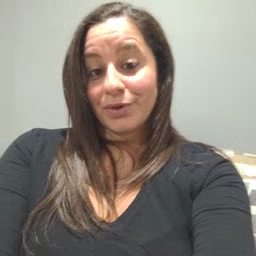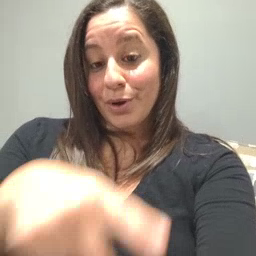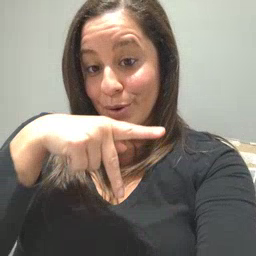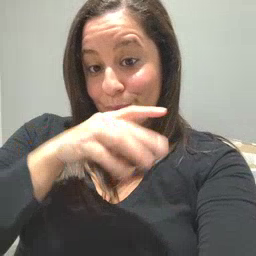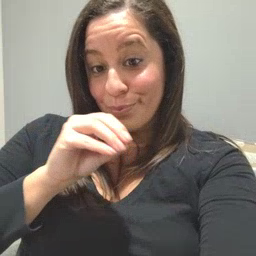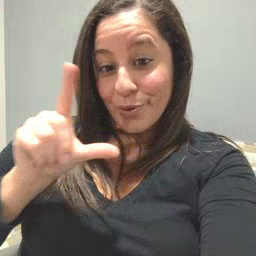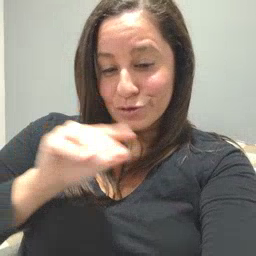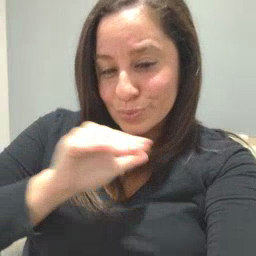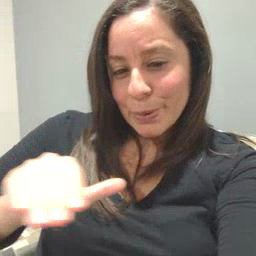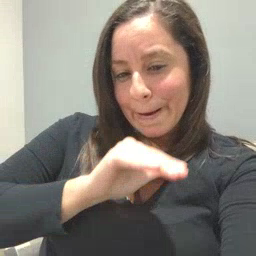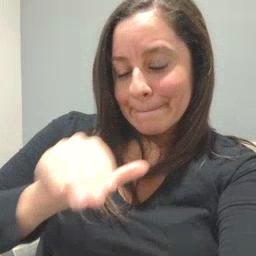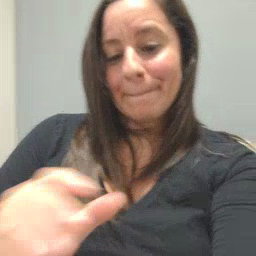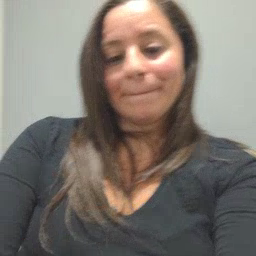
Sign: pool